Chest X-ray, PA view. Patient: 46 years old, sex M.
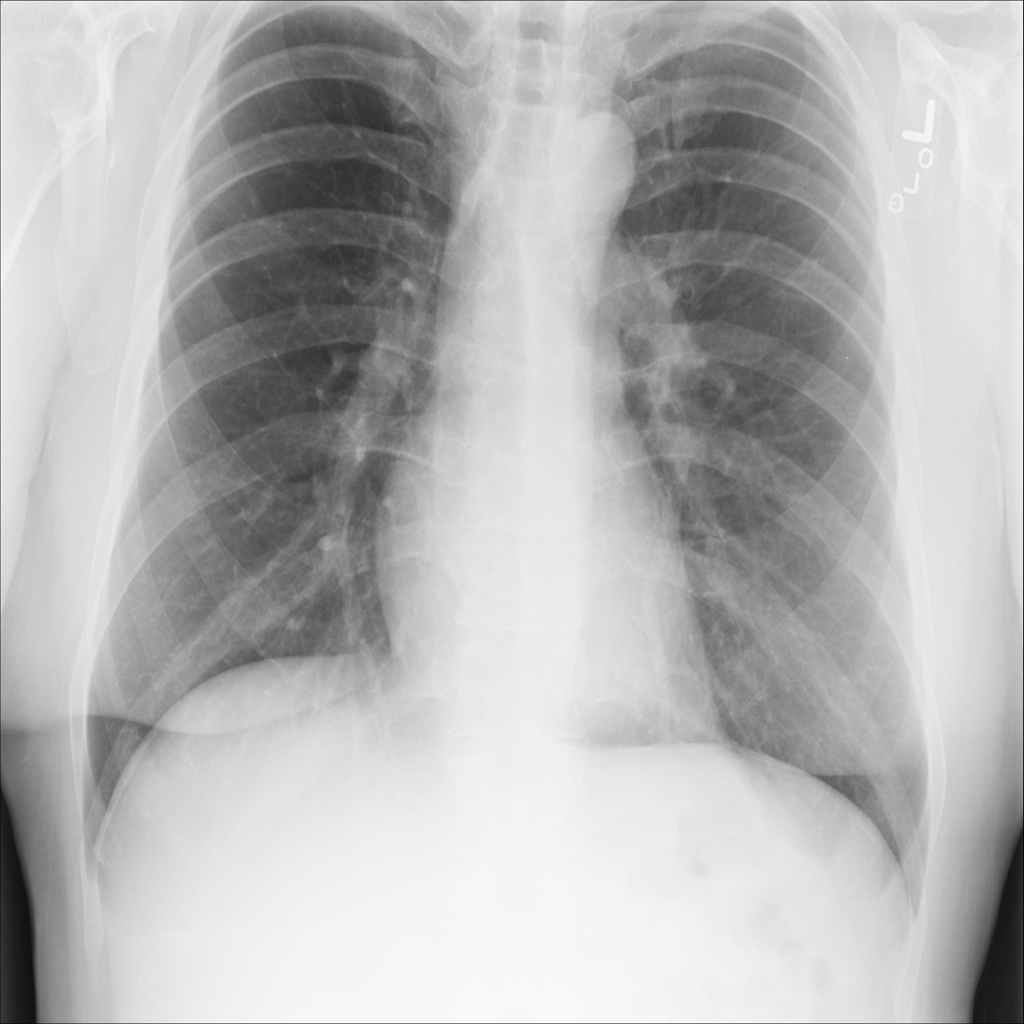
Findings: No Finding